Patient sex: M
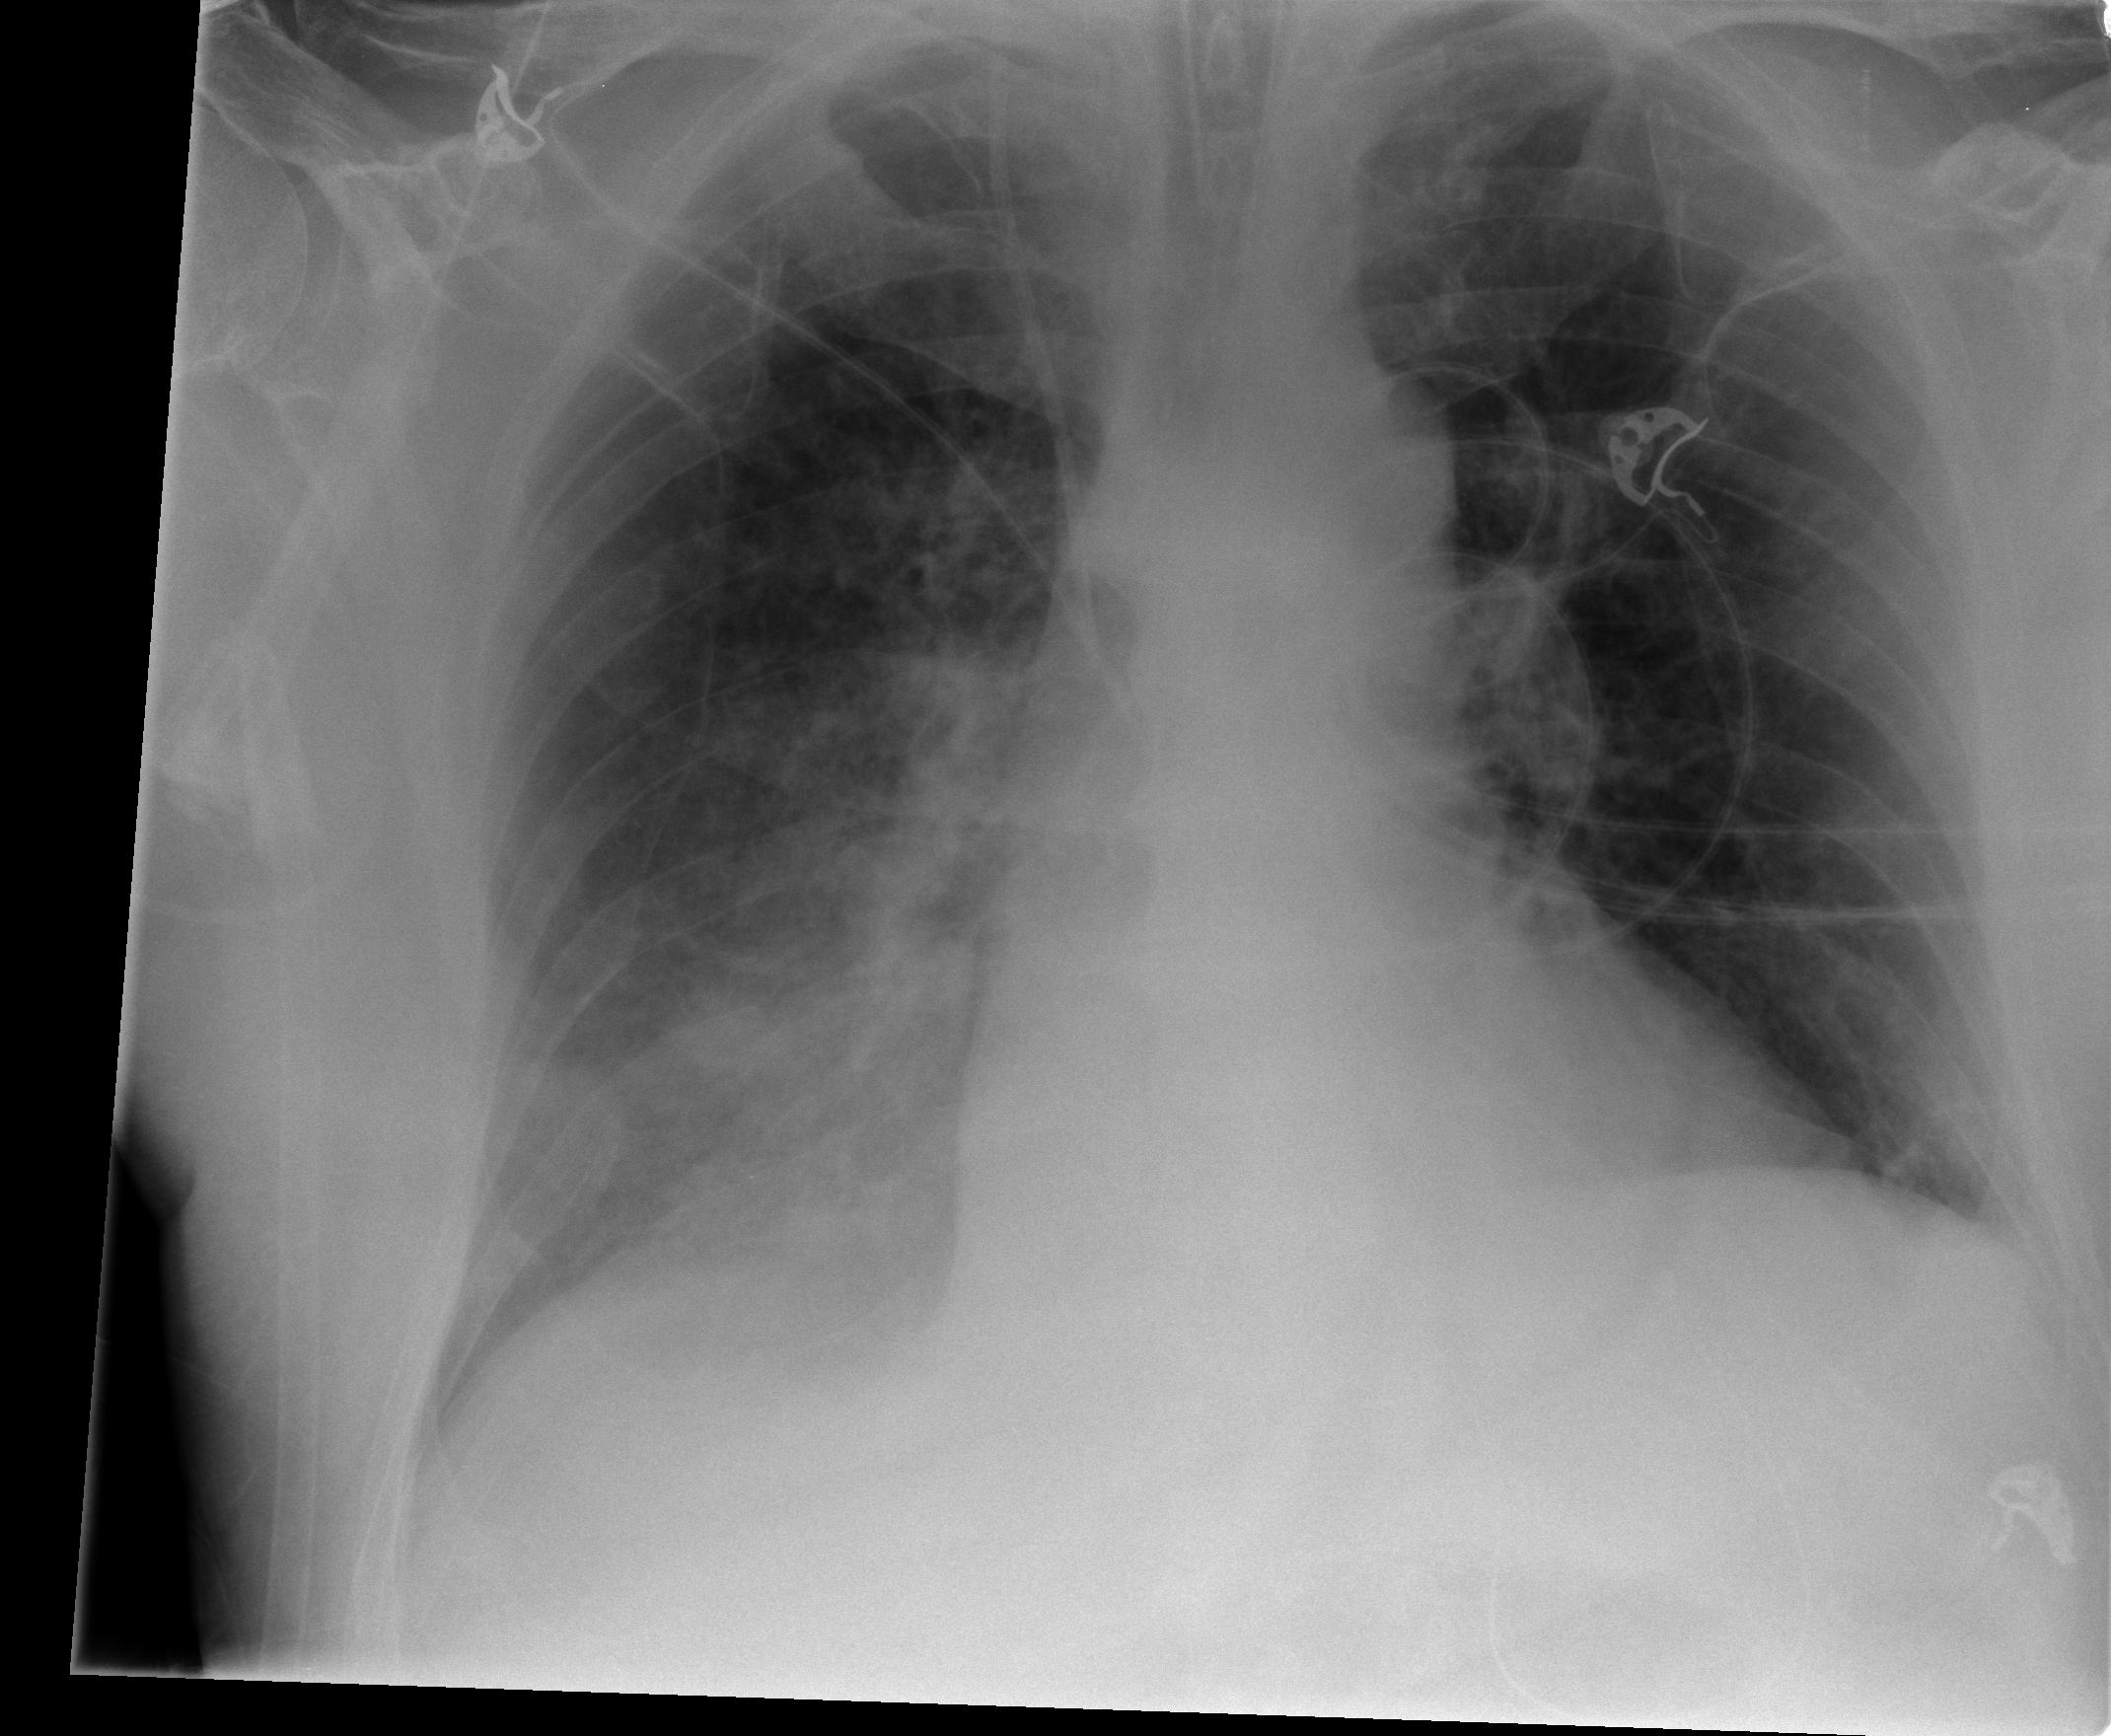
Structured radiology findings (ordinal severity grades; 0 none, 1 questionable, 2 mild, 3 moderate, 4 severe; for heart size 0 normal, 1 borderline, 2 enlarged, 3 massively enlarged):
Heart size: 0
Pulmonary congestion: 2
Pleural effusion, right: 1
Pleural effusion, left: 0
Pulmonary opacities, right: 2
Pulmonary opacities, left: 0
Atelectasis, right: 2
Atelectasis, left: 0